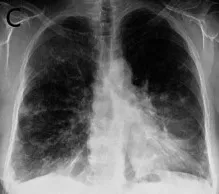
Chest radiograph (A-C): Diffused, patchy opacities and consolidations, bilaterally (more in right lung). And after anti-inflammatory treatment.
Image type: radiology (x_ray)